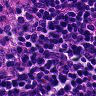
Metastatic tissue present: no